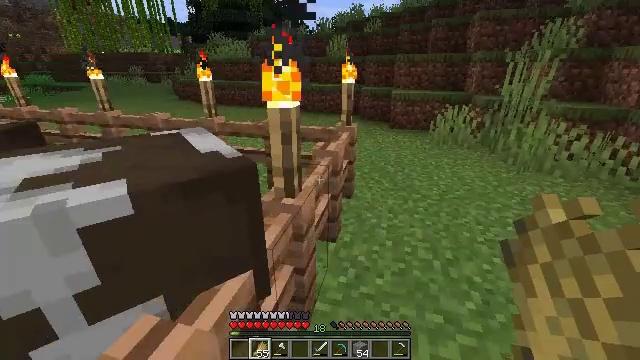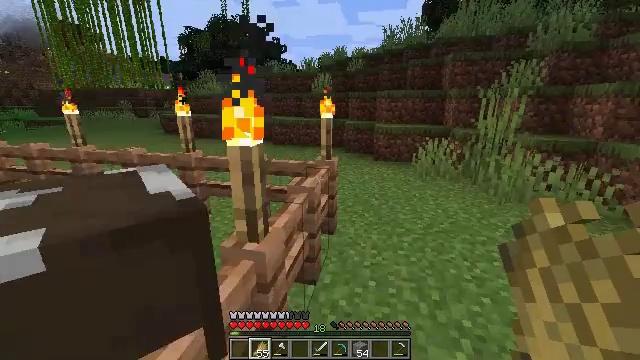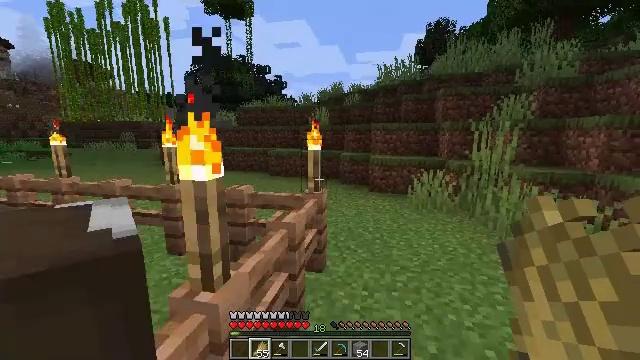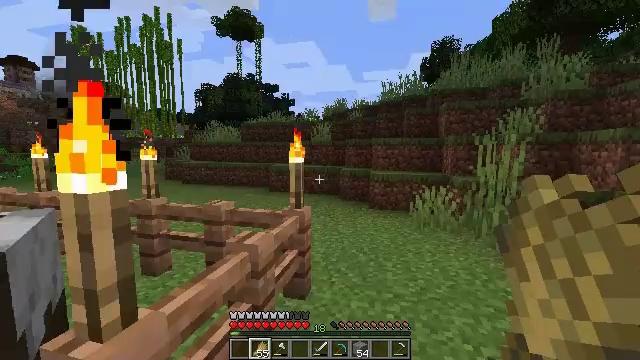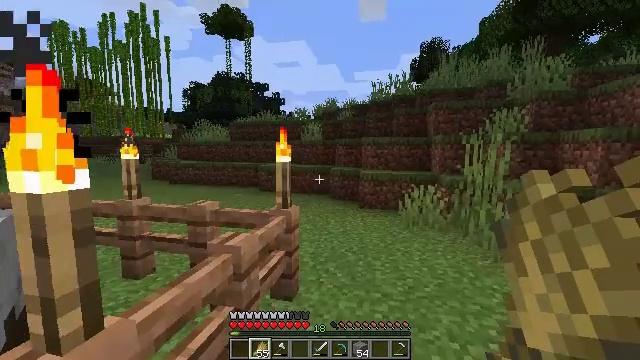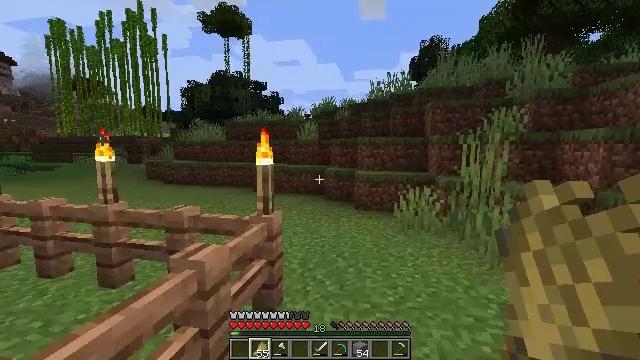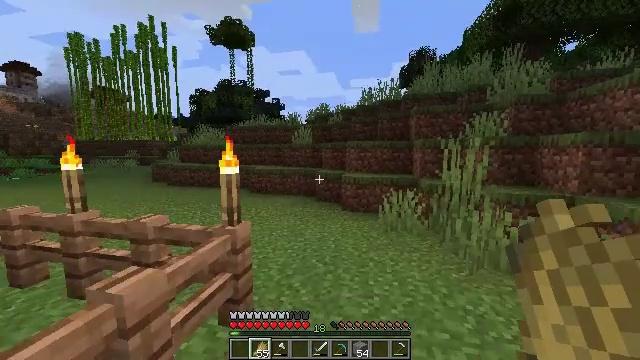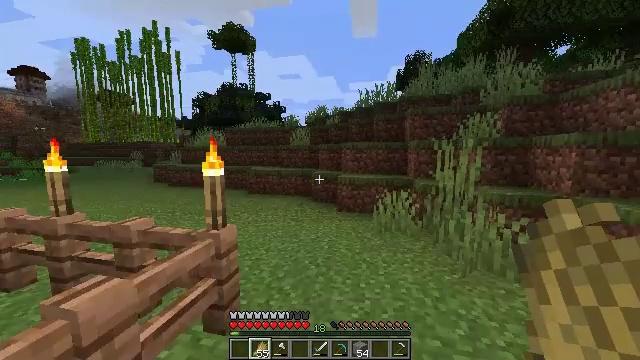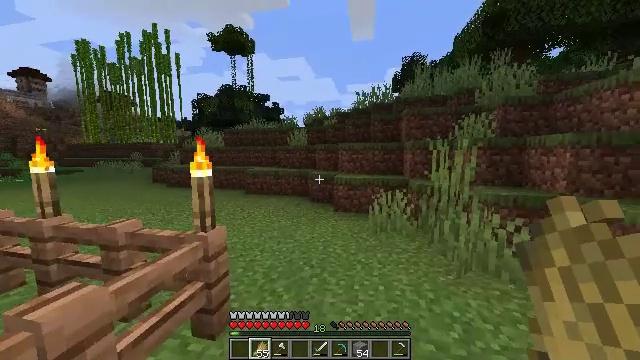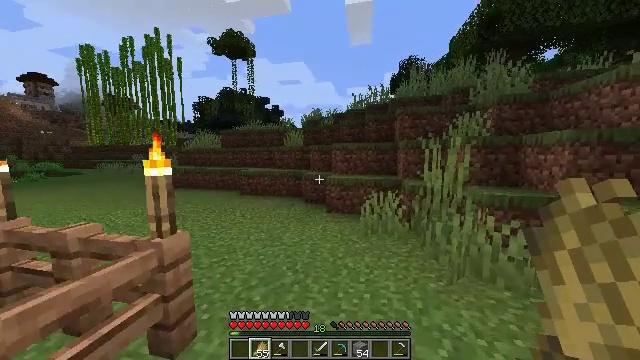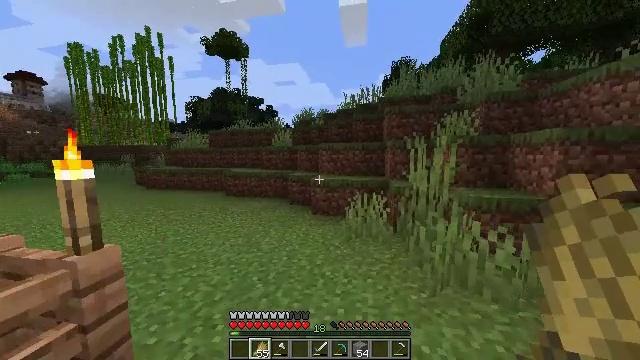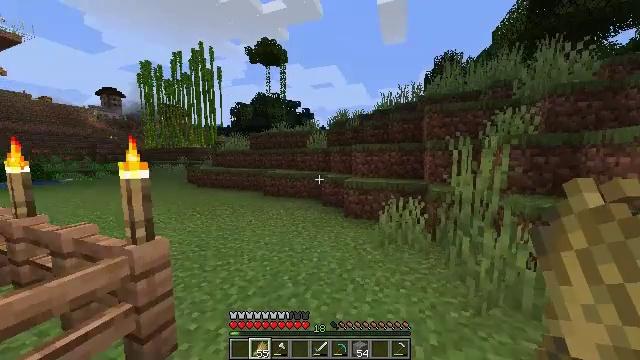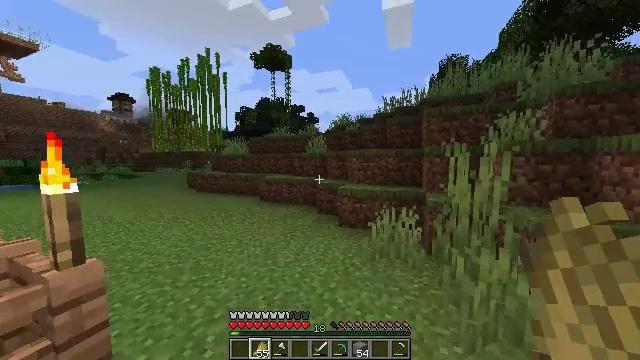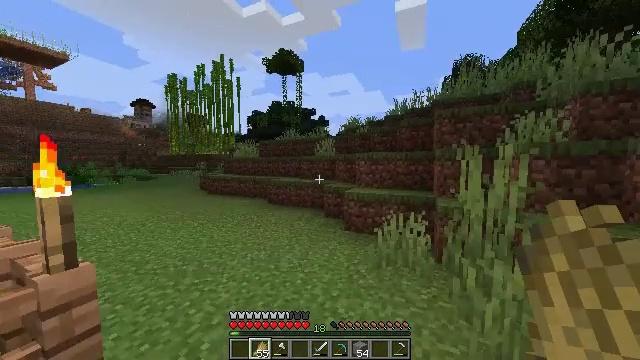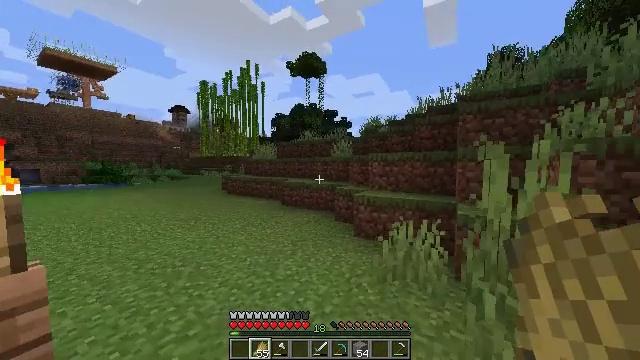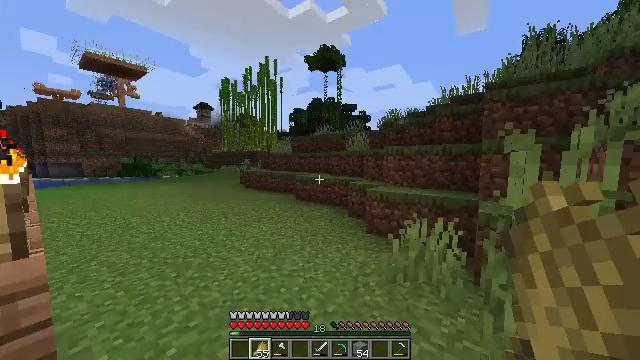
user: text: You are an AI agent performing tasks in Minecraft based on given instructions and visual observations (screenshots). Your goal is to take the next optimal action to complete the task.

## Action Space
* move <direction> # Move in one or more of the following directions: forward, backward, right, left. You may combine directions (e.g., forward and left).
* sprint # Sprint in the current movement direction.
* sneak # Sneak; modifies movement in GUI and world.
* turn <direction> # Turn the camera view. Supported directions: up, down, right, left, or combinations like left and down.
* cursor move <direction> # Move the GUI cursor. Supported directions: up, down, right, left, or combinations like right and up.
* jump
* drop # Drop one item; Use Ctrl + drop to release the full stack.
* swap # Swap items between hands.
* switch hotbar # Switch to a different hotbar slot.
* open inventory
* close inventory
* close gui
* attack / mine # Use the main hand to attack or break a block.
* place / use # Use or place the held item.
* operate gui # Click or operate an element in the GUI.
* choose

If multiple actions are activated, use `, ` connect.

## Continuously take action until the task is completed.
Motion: motion action
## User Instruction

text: Interact with the crafting table to create a jungle fence gate.
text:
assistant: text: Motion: move forward and move right, turn right and up
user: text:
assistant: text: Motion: move forward and move right, turn up
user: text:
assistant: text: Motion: move forward and move right, turn left and up
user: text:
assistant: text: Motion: move forward and move right, turn right
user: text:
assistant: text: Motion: move forward and move right, sprint
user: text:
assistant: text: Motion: move forward and move right, sprint
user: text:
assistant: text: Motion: move forward and move right, sprint
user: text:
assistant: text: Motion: move forward and move right, sprint
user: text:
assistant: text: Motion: move forward and move right, sprint
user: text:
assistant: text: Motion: move forward and move right, turn right
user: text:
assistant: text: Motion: move forward and move right, turn left
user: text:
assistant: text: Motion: move forward and move right, sprint, turn left and up
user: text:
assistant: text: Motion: move forward and move right, sprint, turn left
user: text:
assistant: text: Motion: move forward and move right, sprint, turn left
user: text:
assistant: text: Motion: move forward and move right, sprint, turn left and down
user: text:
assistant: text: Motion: move forward, turn left
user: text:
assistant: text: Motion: move forward, turn left and down
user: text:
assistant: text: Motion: move forward, turn left and down, jump
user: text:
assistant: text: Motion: move forward, turn left, jump
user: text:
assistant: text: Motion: move forward, turn left and down, jump
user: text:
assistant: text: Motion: move forward, turn left and down, jump
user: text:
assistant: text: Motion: move forward, turn left, jump
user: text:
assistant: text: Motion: move forward, jump
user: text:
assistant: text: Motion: move forward, jump
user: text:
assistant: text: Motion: move forward, turn left, jump
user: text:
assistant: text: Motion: move forward, turn left, jump
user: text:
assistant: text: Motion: move forward, sprint, turn left, jump
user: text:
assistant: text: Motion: move forward, sprint, turn left, jump
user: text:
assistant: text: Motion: move forward, sprint, jump
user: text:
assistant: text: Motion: move forward, sprint, turn left, jump